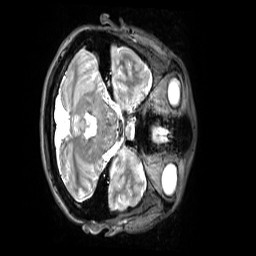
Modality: T2w
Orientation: axial
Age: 18
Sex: male
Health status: healthy
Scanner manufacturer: siemens
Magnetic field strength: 3 T
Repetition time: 3.2 s
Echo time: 0.412 s